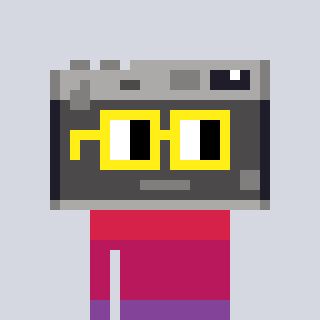
a pixel art character with square yellow glasses, a camera-shaped head and a hotbrown-colored body on a cool background